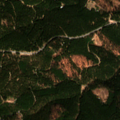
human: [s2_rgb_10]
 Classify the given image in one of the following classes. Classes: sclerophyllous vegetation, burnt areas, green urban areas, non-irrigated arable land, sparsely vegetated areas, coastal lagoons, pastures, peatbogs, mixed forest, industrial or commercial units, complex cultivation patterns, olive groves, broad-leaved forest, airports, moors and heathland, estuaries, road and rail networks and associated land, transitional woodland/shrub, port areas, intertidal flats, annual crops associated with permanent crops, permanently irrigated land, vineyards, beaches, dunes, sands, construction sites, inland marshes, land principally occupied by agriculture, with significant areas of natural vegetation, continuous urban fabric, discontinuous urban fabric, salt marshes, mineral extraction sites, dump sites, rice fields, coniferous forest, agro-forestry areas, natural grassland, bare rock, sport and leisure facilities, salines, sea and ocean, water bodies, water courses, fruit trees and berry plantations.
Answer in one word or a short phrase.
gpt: coniferous forest, mixed forest